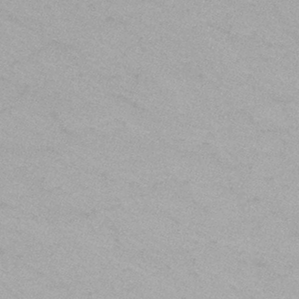
Label: frost